Question: Well, i have a 3d scene currently with just a quad (painting) with texture on it. Between the painting and the "camera" i have places an other quad i would like to behave like a optical lens: distorting the picture "below" it

how would one achieve it preferably with a shader and some pixelbuffers?
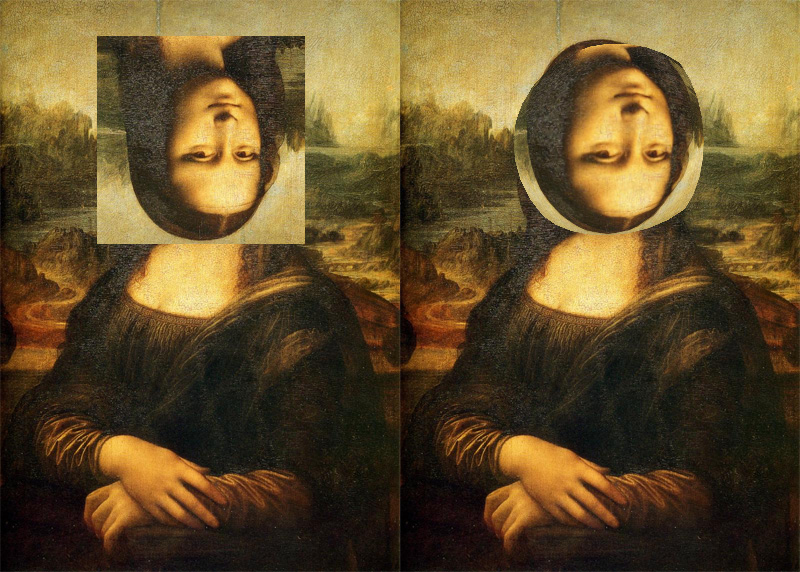
Answer: Here is an example I found a while ago which does something very similar to what you want. <URL>
You will probably have to modify the code a bit to achieve the inversion effect you want, but this will get you started on the right track.
By the way, you will not need the second image (the inverted small rectangle). Just use a single background image and the shader.